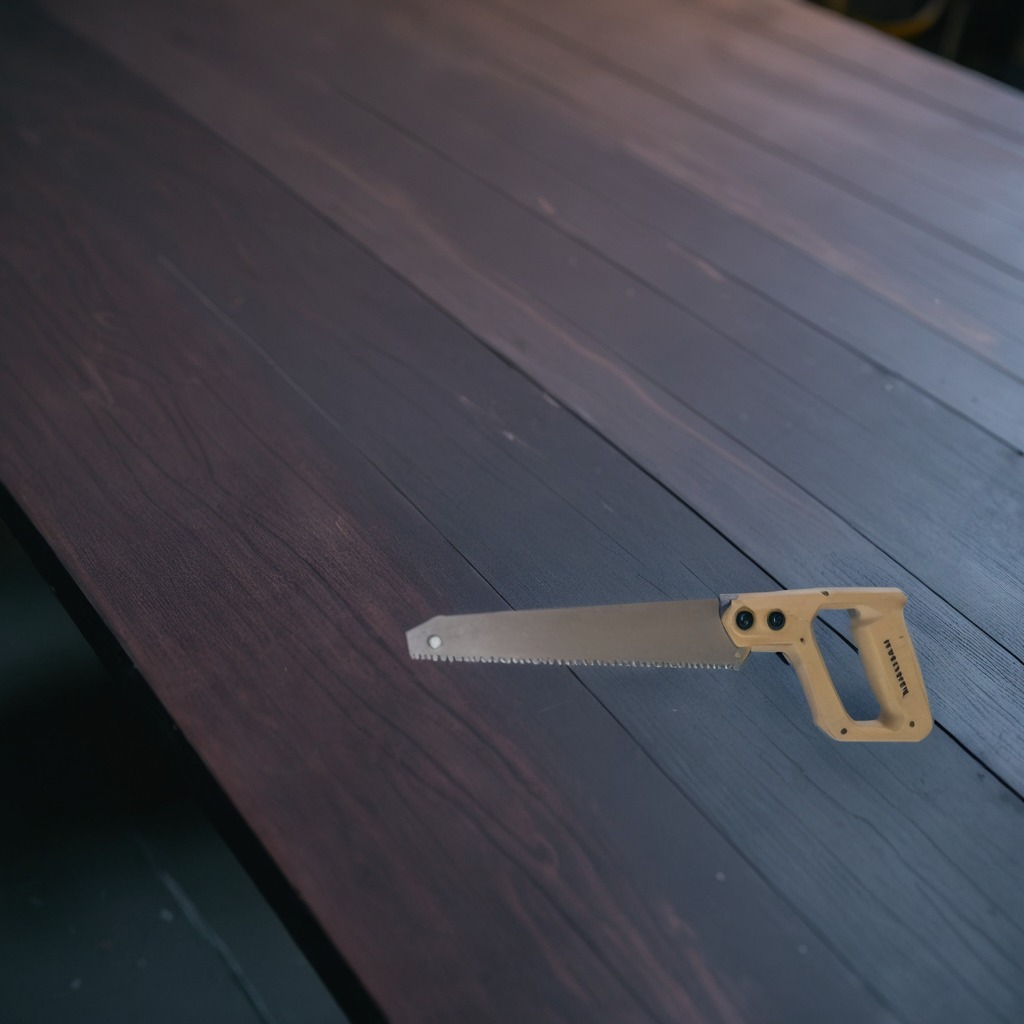
A metal saw is lying on the old table with faint burn marks in a small garage at twilight.